高一 · 算术
执行如图所示的伪代码, 则输出的 $S$ 的值是

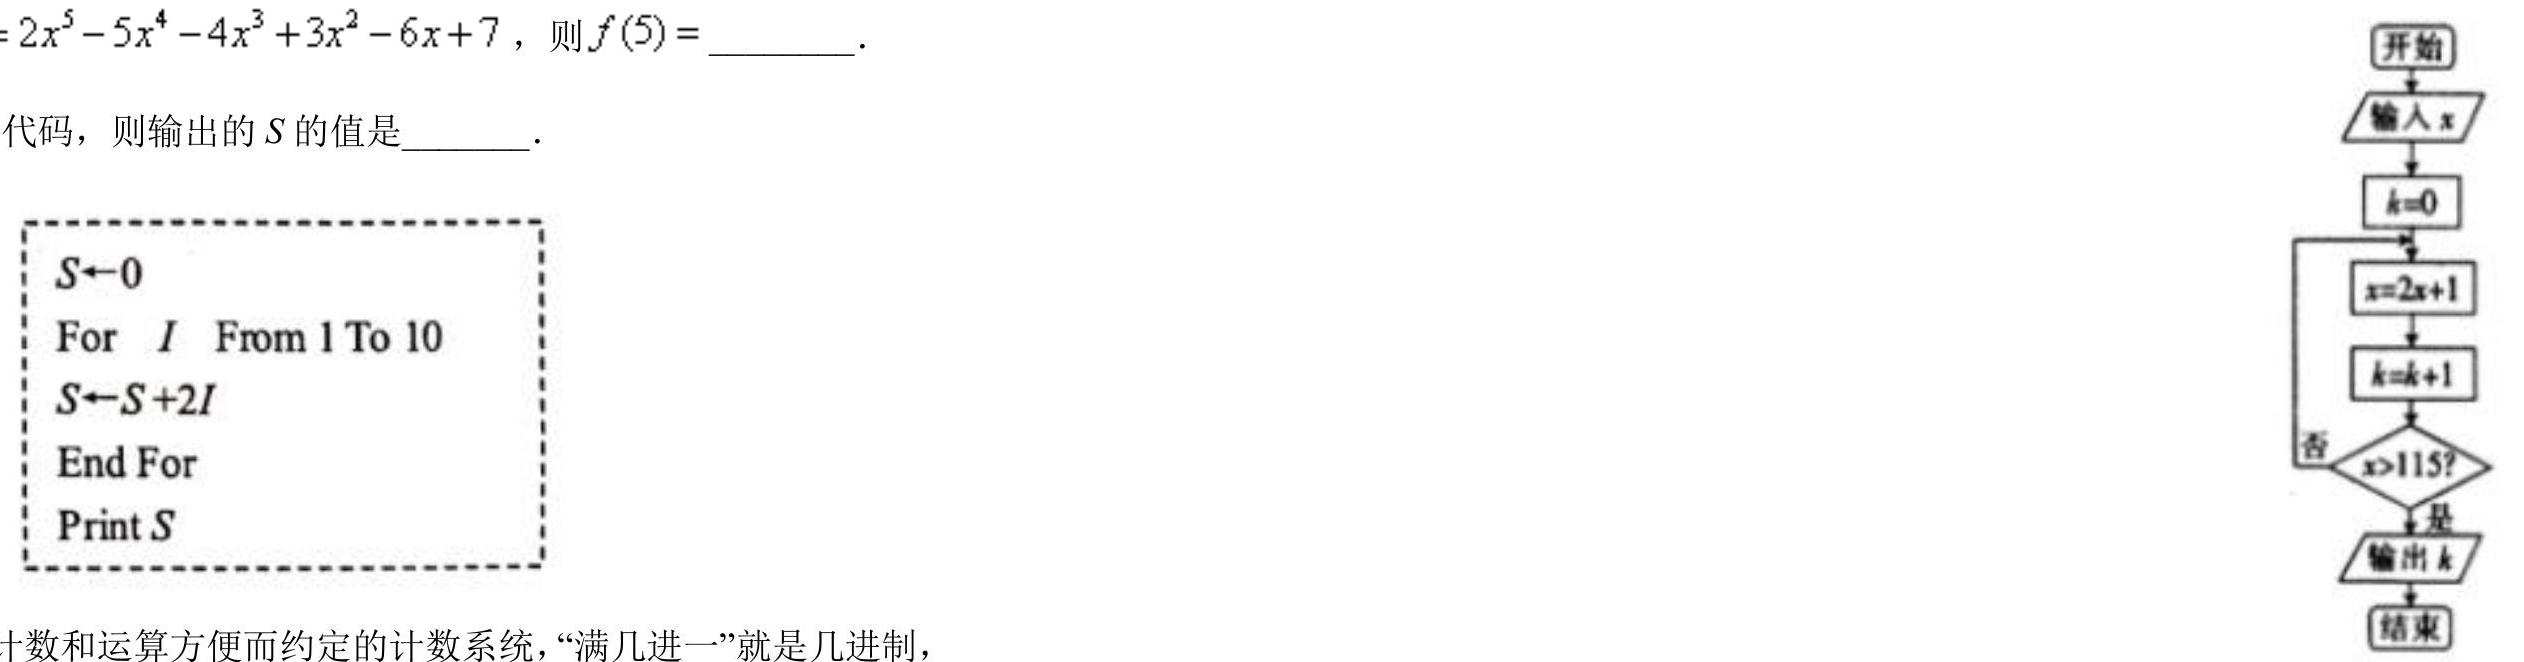
答案: 110
解析: 分析程序中各变量、各语句的作用, 根据顺序, 可知:

该程序的作用是累加并输出满足条件 $S=2+4+6+\cdots+20$ 的值,

由于 $S=2+4+6+\cdots+20=\frac{10(2+20)}{2}=110$ ，

故输出的 $S$ 的值为 110 , 故答案是 110 .